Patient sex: F
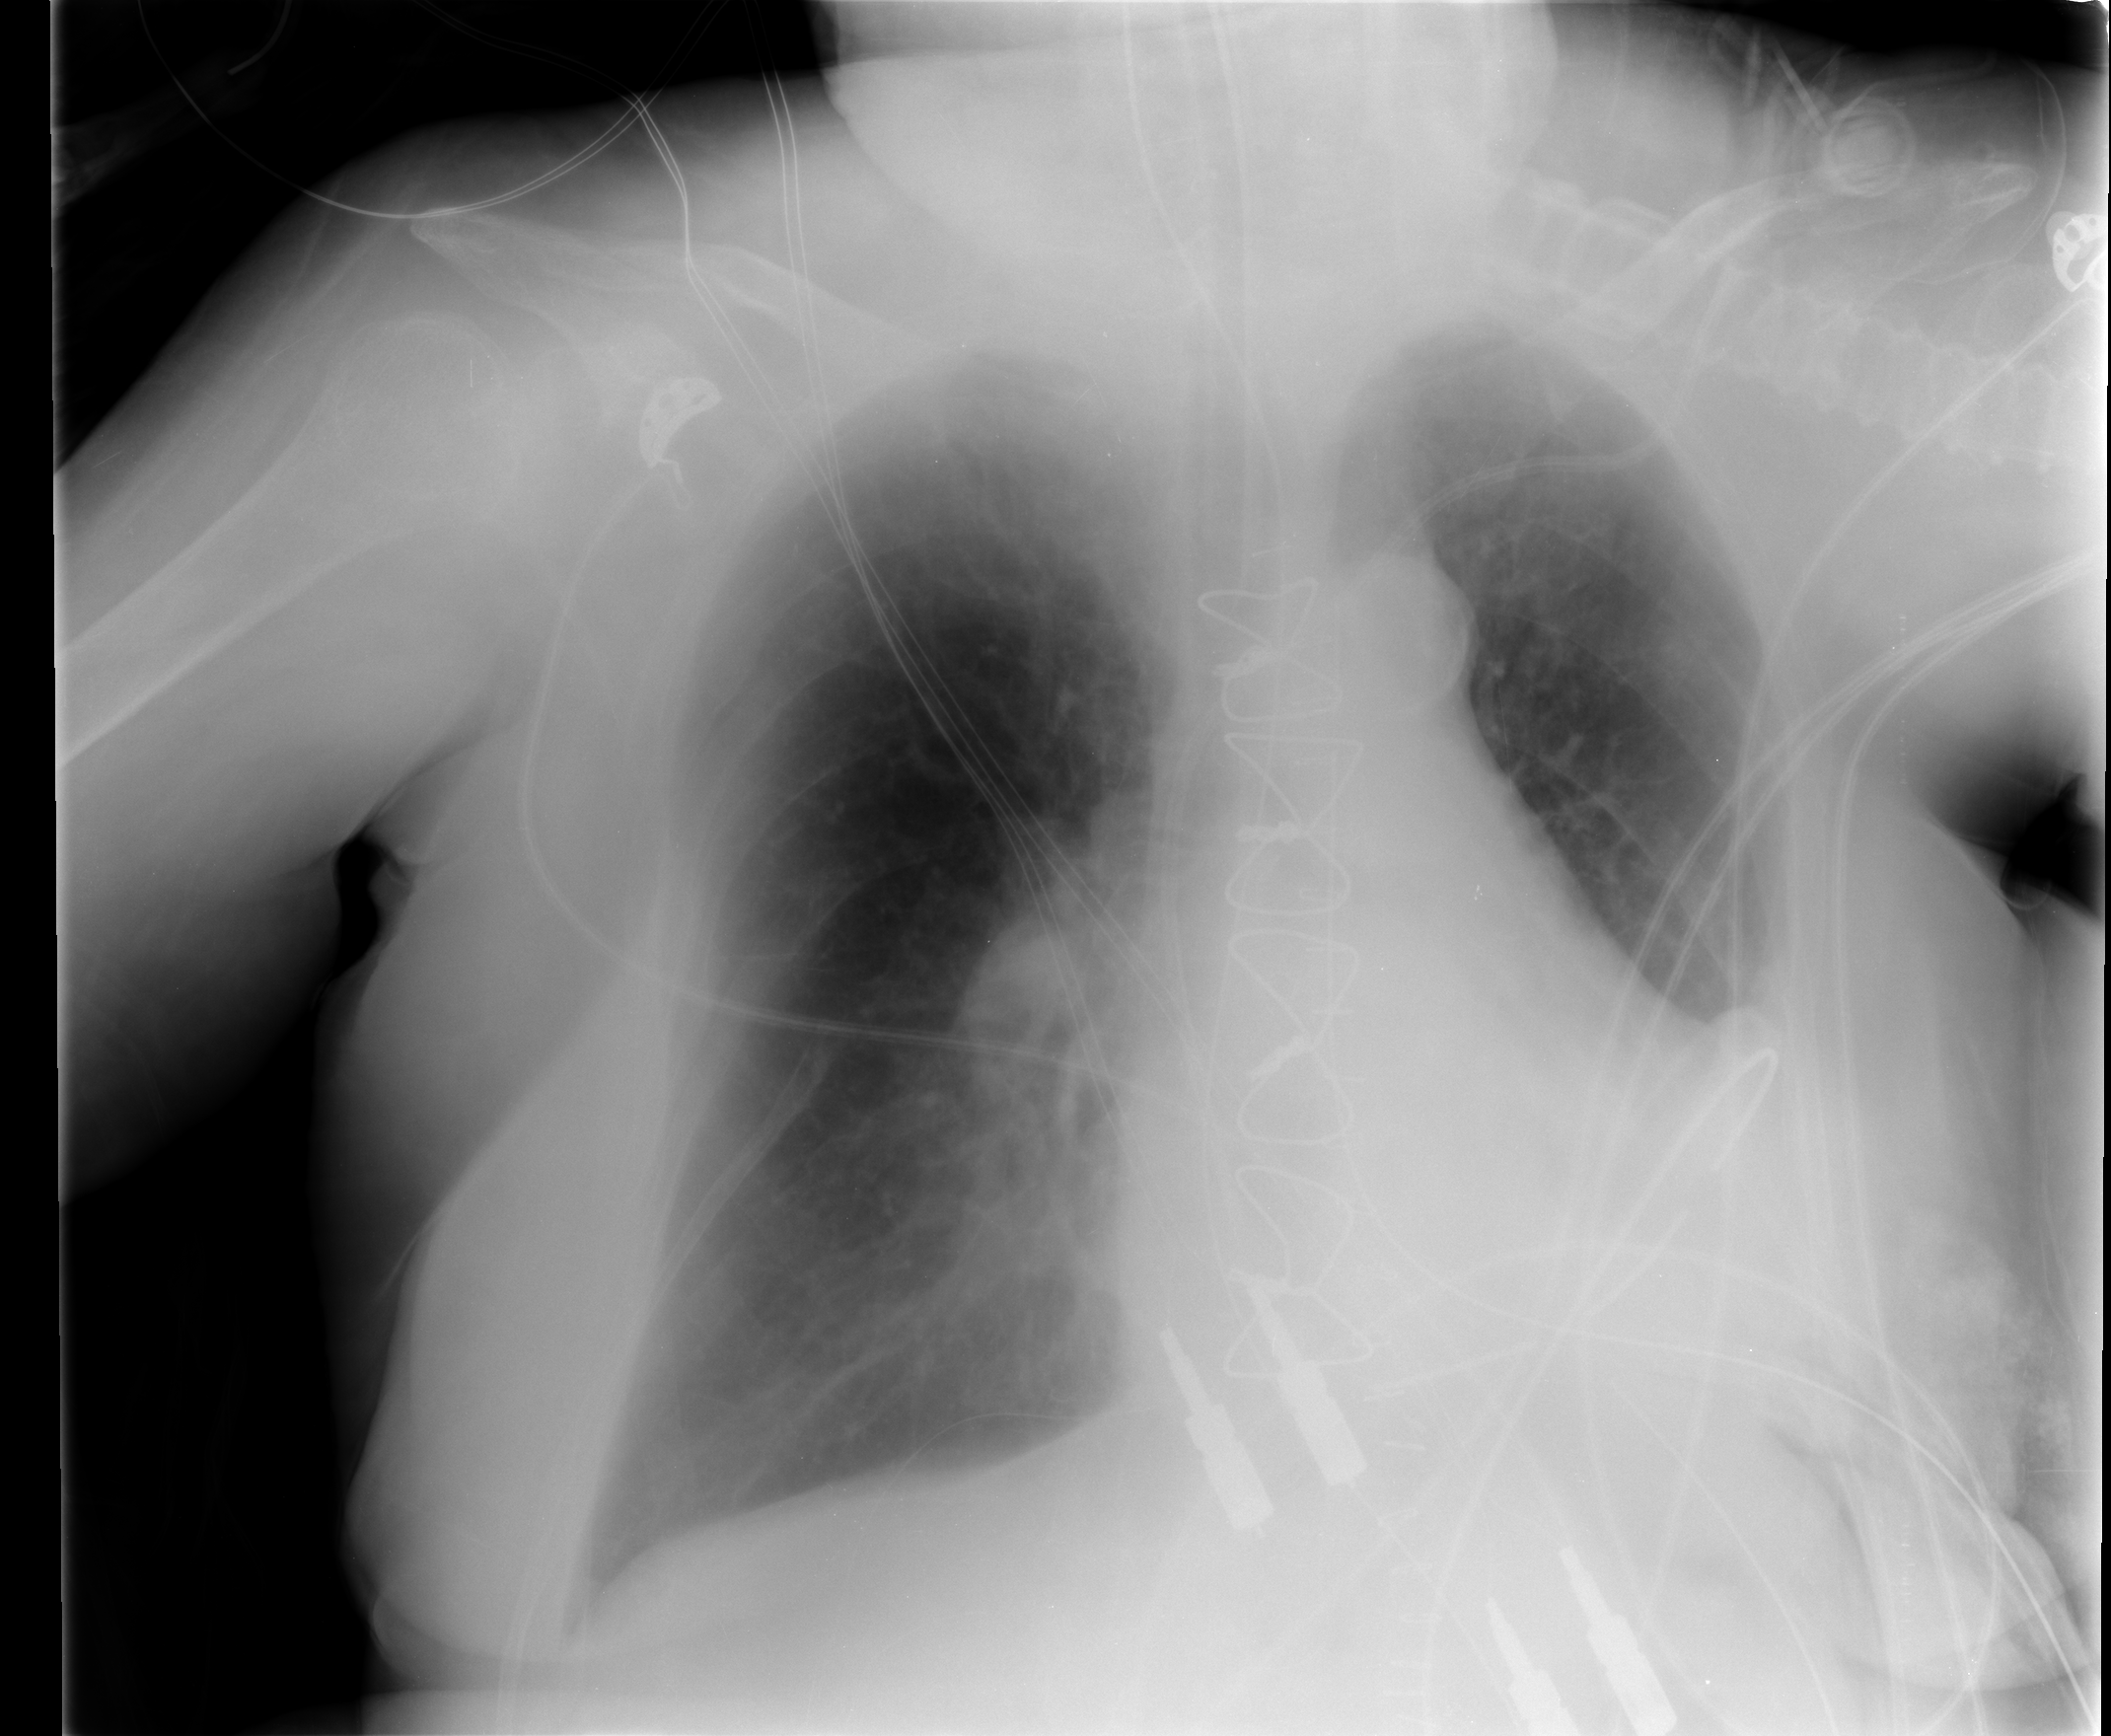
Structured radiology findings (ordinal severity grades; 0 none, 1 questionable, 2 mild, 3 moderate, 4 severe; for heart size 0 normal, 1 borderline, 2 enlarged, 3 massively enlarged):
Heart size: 0
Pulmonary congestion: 1
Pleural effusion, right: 2
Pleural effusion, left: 2
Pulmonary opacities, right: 0
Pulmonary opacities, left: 0
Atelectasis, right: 0
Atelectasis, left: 2